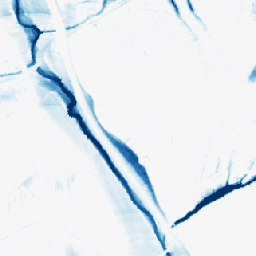
Category: morphological
Decomposition family: morphological_ellipse
Decomposition parameters: operation: closing
width: 10
height: 50
Upsampling method: area
Upsampling parameters: scale: 8
Upsampling scale: 8